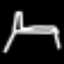
Label: chair